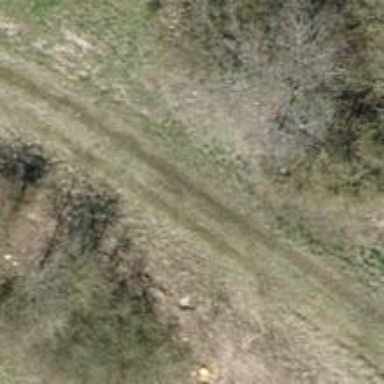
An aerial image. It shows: Path.